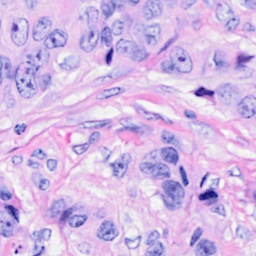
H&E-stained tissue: Breast